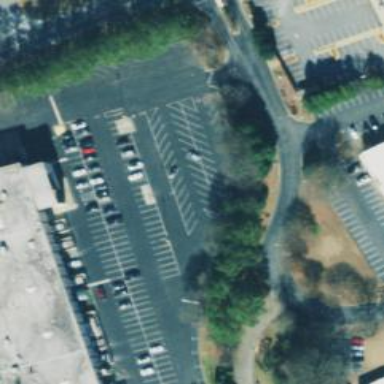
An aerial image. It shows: Asphalt road designated for service vehicles.